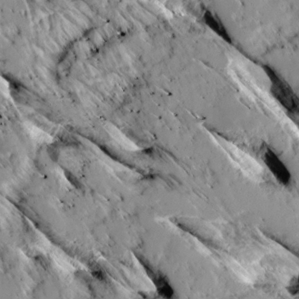
Label: non_frost